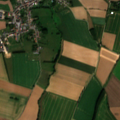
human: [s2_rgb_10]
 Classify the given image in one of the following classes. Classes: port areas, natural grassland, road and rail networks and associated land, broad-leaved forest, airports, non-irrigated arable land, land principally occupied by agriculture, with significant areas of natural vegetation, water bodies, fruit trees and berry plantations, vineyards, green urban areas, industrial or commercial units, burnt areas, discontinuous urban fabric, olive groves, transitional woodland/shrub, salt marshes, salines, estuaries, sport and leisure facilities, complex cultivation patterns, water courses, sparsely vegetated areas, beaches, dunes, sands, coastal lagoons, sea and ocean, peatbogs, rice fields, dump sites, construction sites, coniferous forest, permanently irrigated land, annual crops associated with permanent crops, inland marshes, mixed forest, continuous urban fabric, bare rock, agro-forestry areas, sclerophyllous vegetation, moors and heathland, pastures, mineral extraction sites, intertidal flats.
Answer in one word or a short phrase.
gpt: discontinuous urban fabric, non-irrigated arable land, pastures, complex cultivation patterns